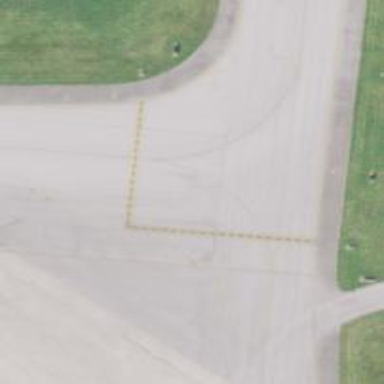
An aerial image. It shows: Taxiway at the airport with asphalt surface.